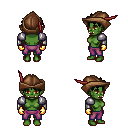
a pixel art fantasy rpg character, female body template, orc, green skin, steel arm armor, magenta pants, black bedhead hairstyle, leather cap, gold gloves, four views (front, back, left, right), 2x2 character sprite sheet, small pixel art, hard edges, no anti-aliasing